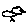
Label: bird